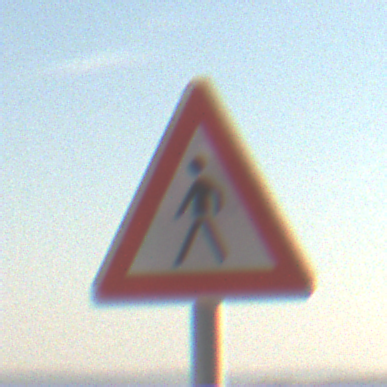
Verkehrszeichen: FussgaengerRechts
Umgebung: Outdoor, Nature
Tageszeit: MorningAfternoon
Wetter: PartlyCloudy
Licht: Natural
Jahreszeit: NotSpecified
Kontrast: HighContrast